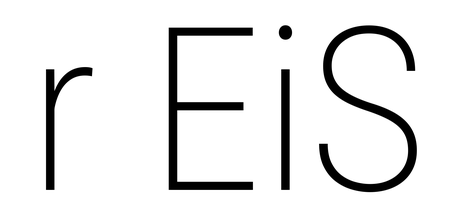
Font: Roboto_Condensed_ExtraLight